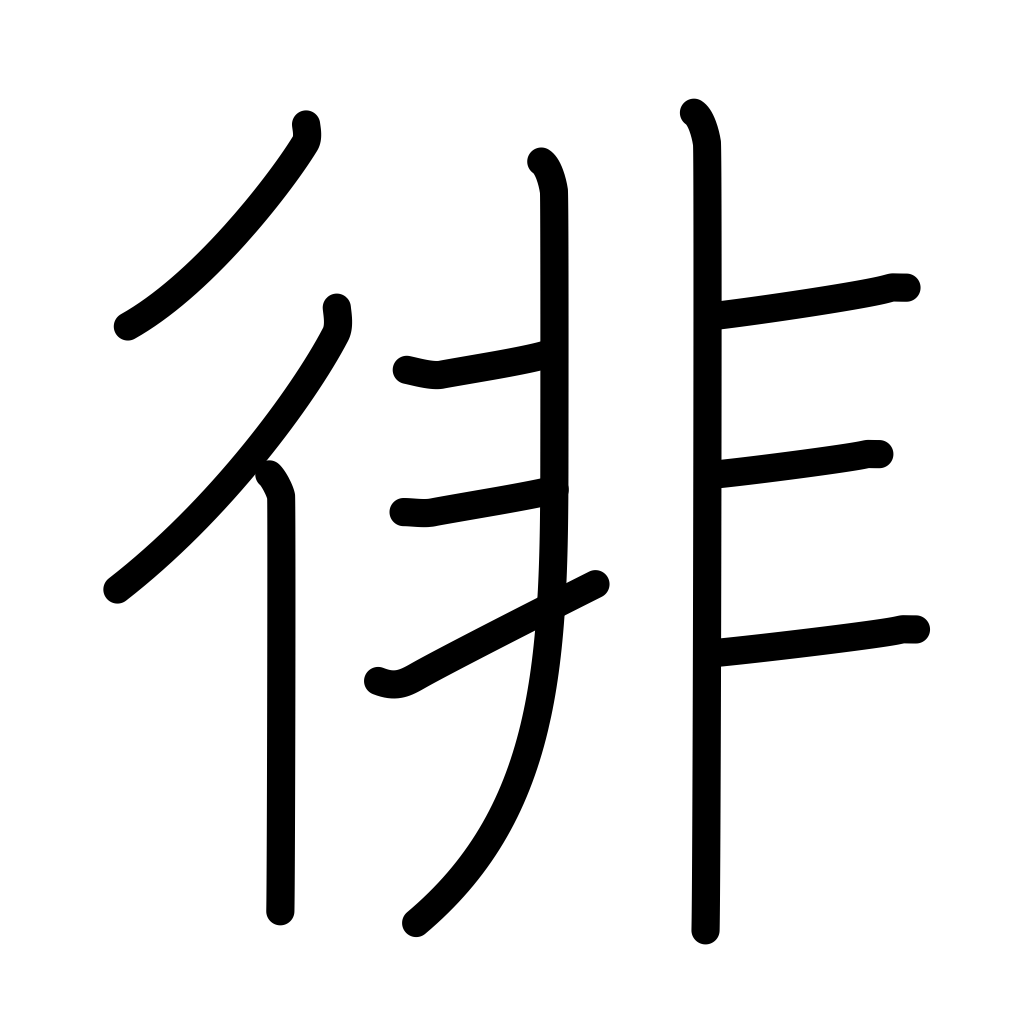
Meaning: wander